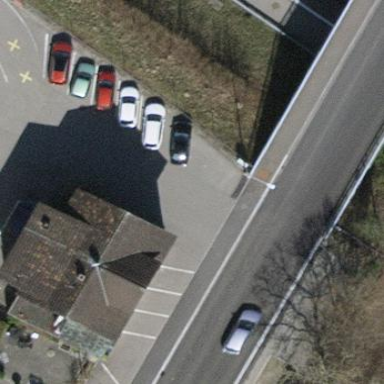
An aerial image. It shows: Parking available on the street side.